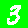
Digit: 3